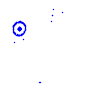
Particle: kaon